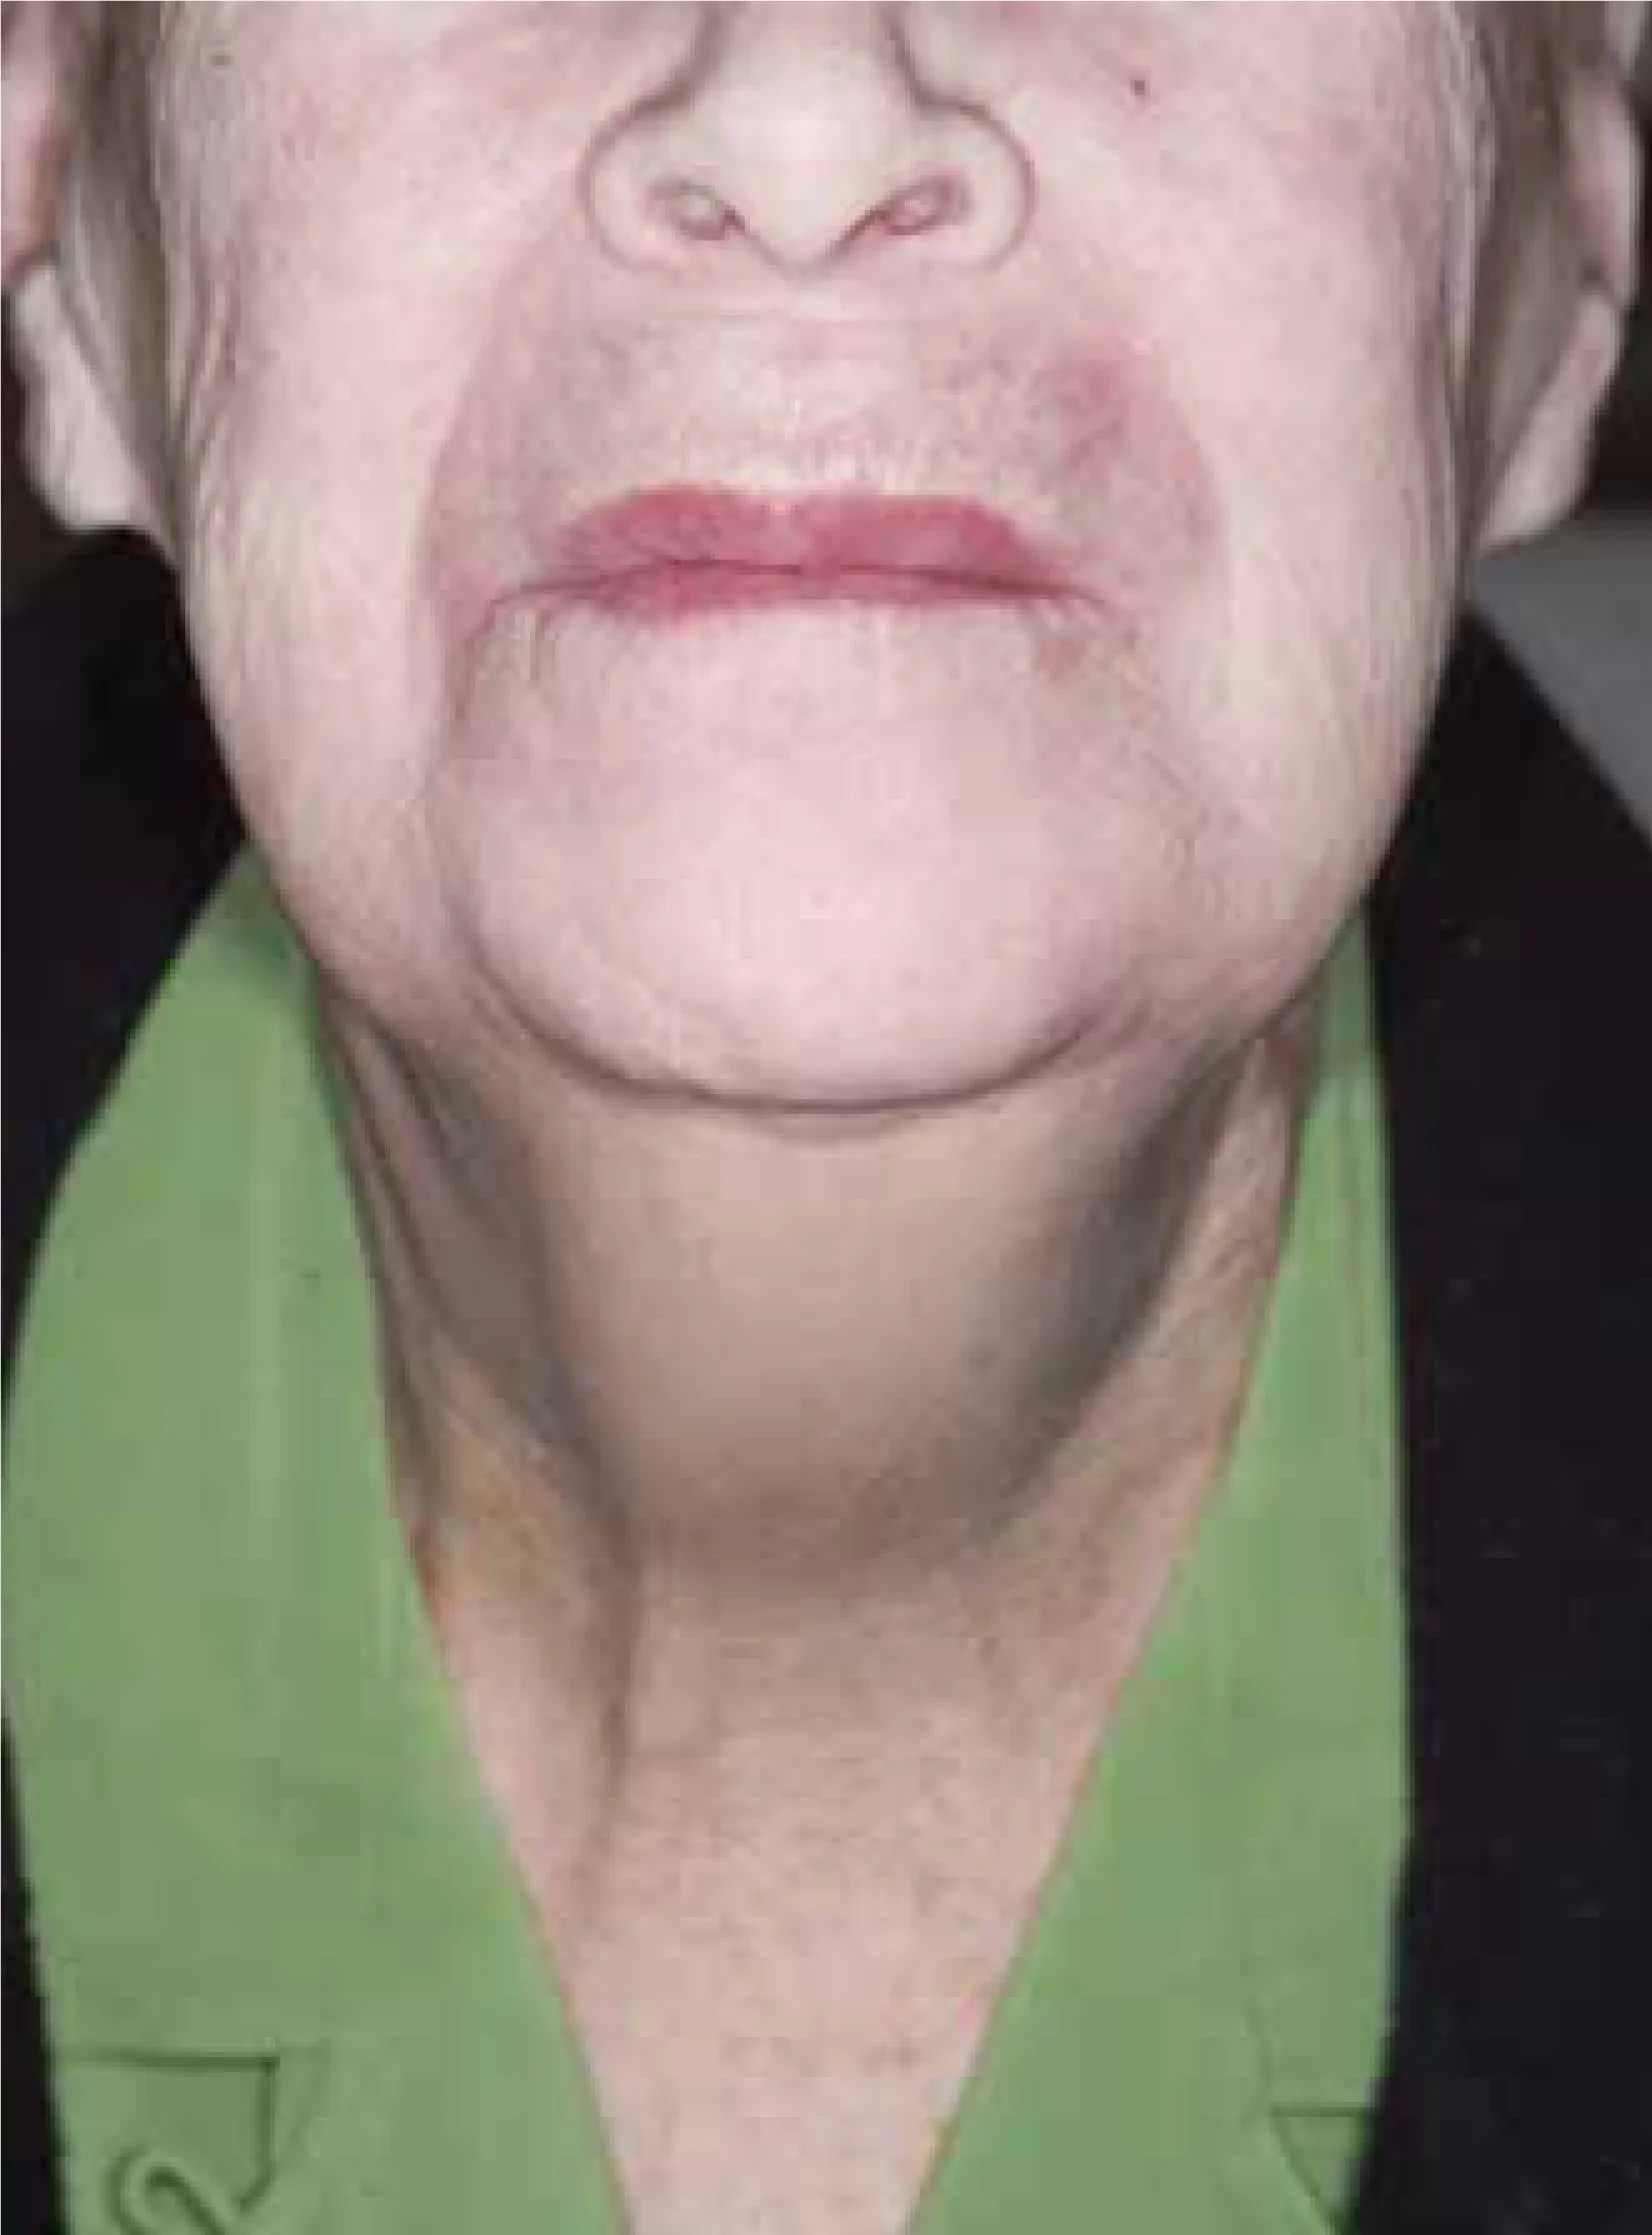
Photograph at the first followup visit five weeks after completion of treatment.
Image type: medical_photograph (other_medical_photograph)